Field crop: tomato
Growth stage: 2
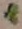
Species: solanum